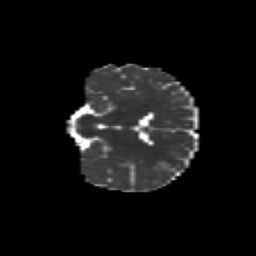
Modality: MD
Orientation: coronal
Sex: female
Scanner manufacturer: siemens
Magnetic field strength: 3 T
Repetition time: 5 s
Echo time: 0.071 s